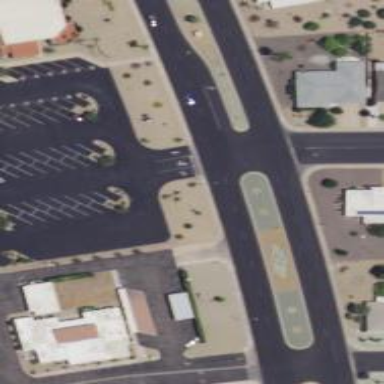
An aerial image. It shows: Tertiary road with asphalt surface.